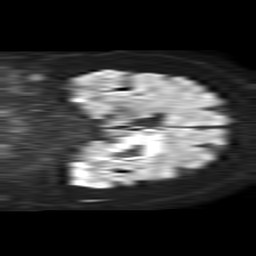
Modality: TRACE
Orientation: coronal
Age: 79
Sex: female
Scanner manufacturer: philips
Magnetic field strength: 1.5 T
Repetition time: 4.6 s
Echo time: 0.08528 s